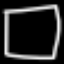
Label: square